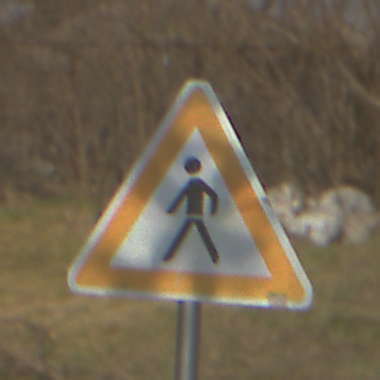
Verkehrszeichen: FussgaengerRechts
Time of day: MorningAfternoon
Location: Outdoor (Suburban)
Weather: PartlyCloudy
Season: NotSpecified
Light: Natural